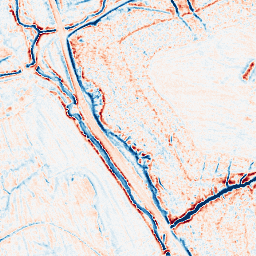
Category: edge_preserving
Decomposition family: anisotropic_diffusion
Decomposition parameters: iterations: 10
kappa: 50
gamma: 0.2
Upsampling method: sinc_hamming
Upsampling parameters: scale: 4
kernel_size: 8
Upsampling scale: 4